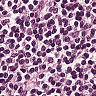
Metastatic tissue present: no